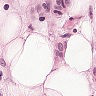
Metastatic tissue present: yes